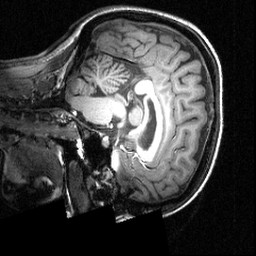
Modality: T1w
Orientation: sagittal
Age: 24
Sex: female
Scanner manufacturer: siemens
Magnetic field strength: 3.951 T
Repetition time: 1.5 s
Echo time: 0.00335 s